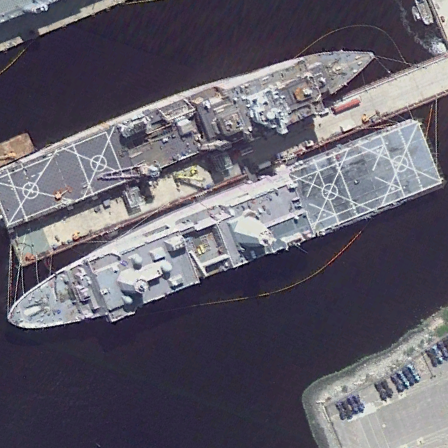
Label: combat